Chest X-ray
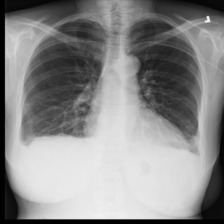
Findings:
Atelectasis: negative
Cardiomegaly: negative
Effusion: negative
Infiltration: negative
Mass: negative
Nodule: negative
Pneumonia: negative
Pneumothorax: negative
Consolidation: negative
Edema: negative
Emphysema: negative
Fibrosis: negative
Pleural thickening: negative
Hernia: negative